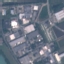
Label: Industrial